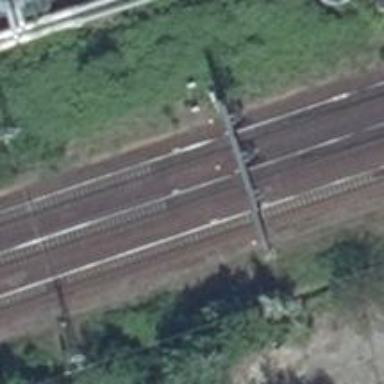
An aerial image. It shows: Railway signal.